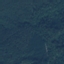
Land use / land cover class: Forest